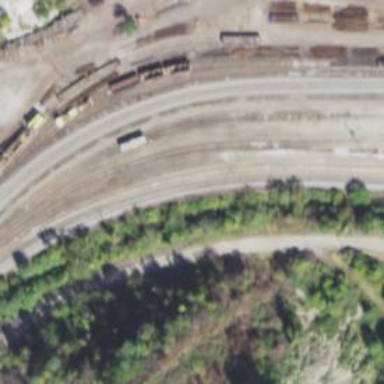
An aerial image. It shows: Railway siding with rails.